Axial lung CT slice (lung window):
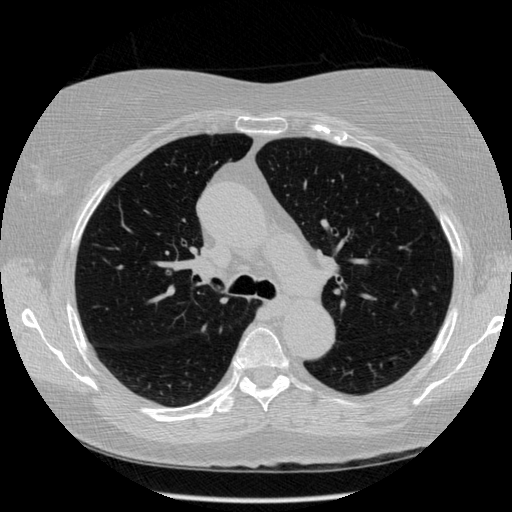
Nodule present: no